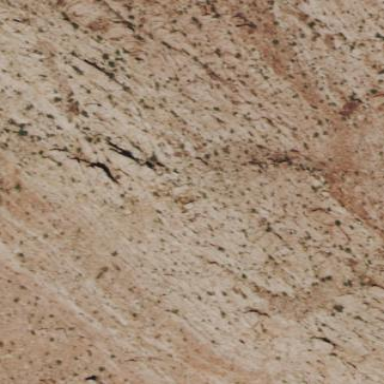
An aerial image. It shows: Brown cliff in natural setting.